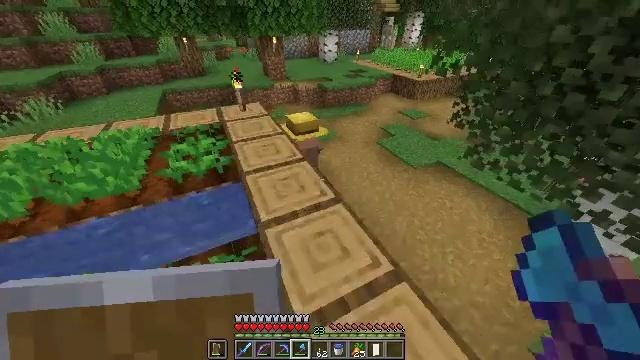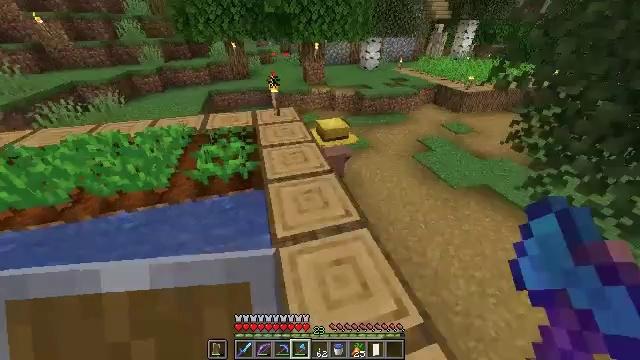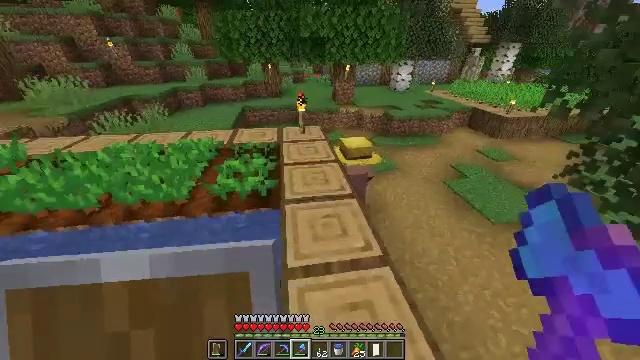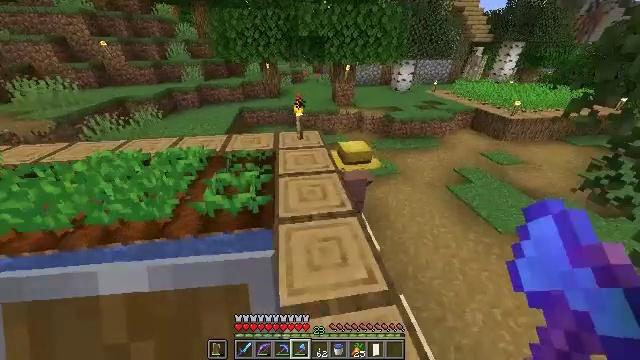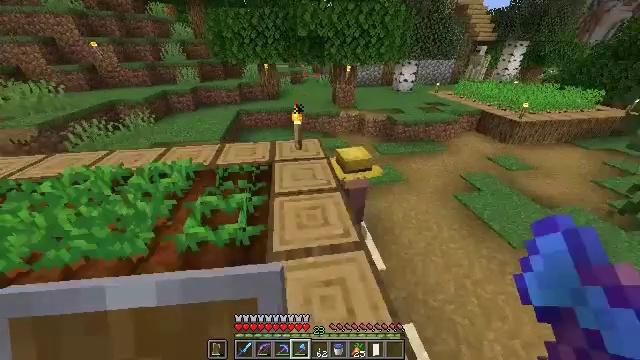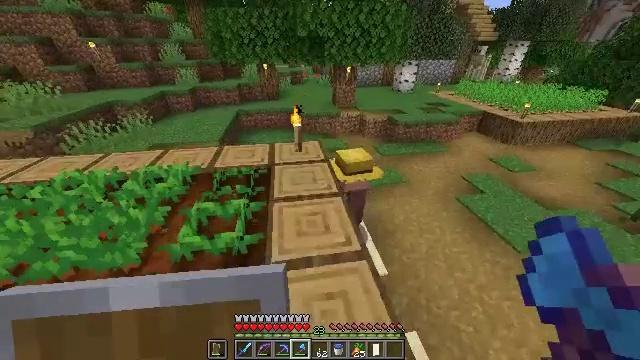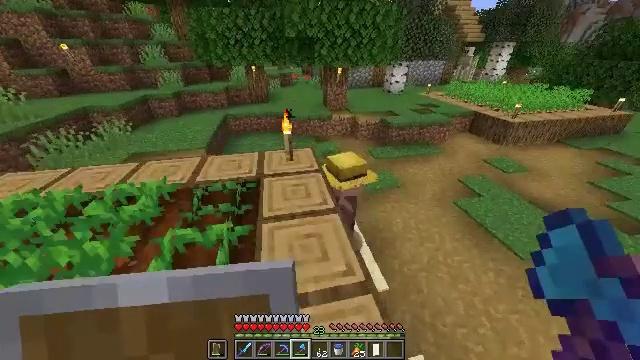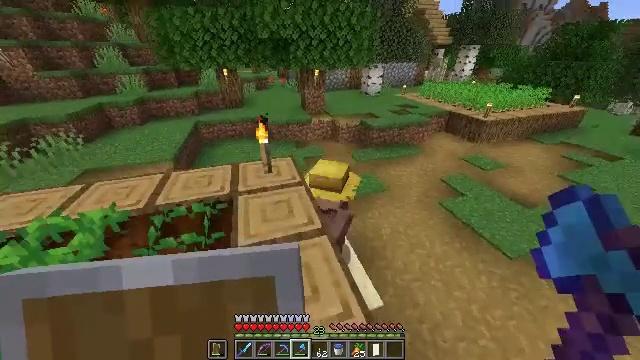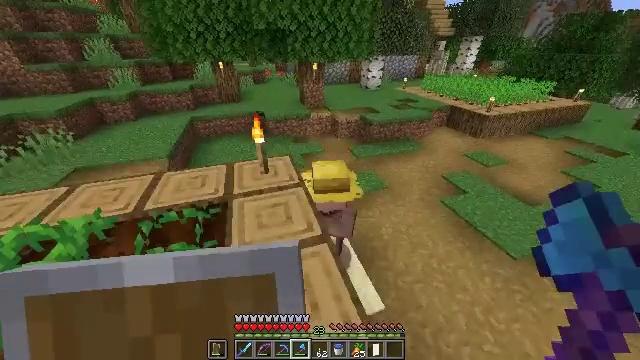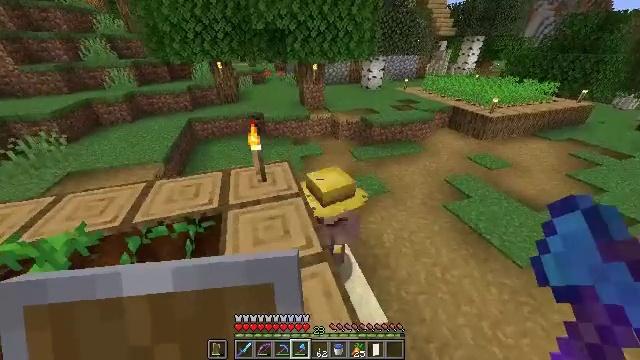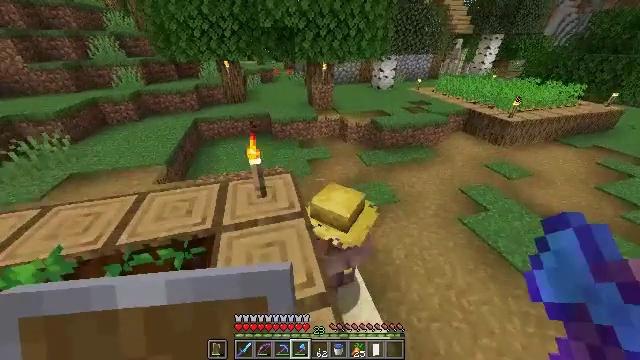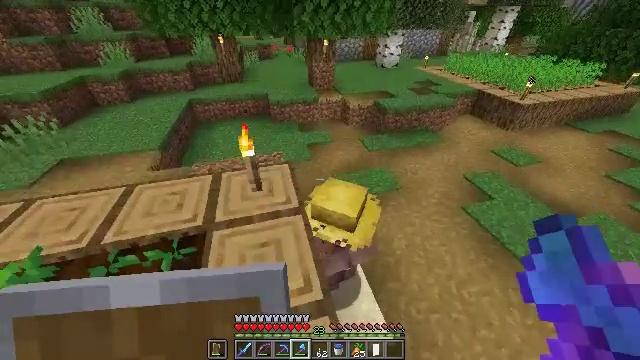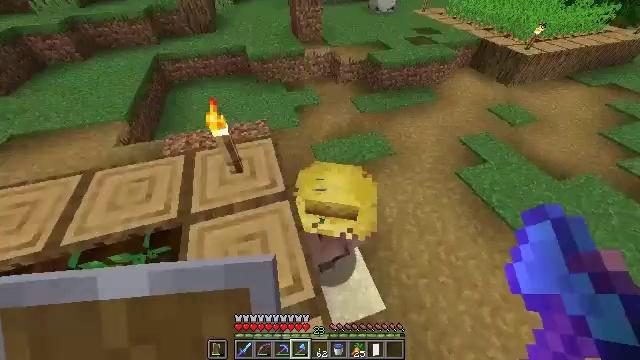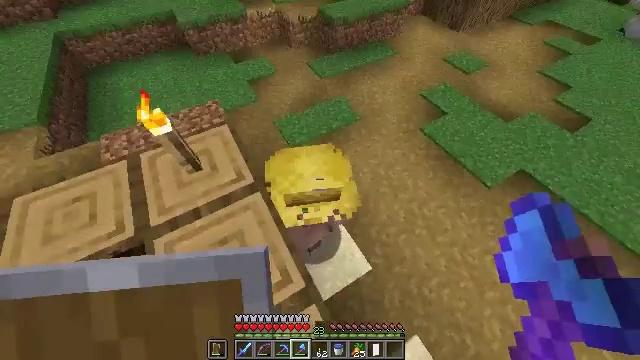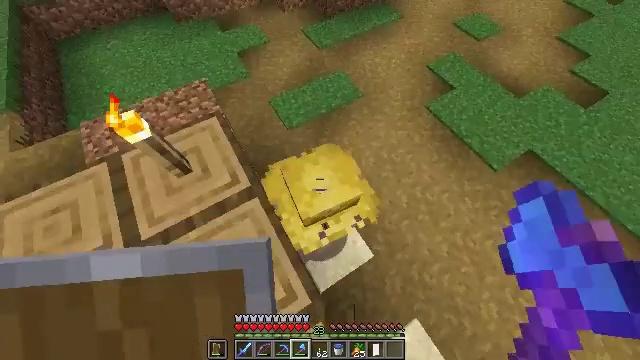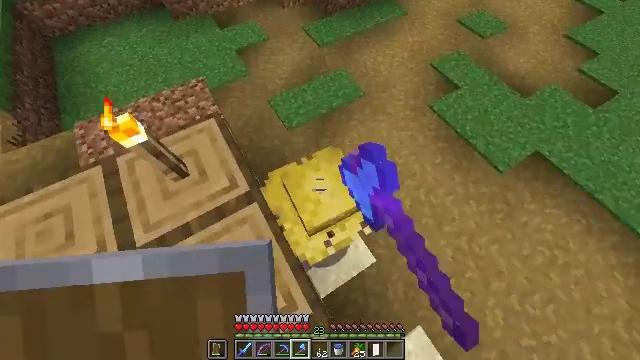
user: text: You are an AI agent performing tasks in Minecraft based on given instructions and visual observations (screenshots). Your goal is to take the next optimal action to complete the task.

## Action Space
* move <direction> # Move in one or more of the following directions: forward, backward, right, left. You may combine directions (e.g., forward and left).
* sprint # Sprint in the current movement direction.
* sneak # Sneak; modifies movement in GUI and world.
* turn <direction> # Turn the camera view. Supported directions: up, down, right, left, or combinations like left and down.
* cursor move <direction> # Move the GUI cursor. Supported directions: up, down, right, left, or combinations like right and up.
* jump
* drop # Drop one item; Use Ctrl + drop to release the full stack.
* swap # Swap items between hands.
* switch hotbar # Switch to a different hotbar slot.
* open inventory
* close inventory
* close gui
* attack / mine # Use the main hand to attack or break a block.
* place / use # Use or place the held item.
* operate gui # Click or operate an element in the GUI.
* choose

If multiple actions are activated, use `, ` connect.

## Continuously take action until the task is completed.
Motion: motion action
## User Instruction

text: Gather potatoes by left-clicking.
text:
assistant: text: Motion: move forward, turn left and up
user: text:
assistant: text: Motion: move forward, turn left and up
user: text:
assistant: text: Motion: move forward
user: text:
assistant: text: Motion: move forward
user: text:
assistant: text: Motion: move forward
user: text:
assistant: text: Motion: move forward, turn right
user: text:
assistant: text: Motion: move forward, turn right
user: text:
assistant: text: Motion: move forward, turn down
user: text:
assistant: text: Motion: move forward
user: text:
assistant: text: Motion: move forward, turn left
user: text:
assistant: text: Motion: move forward, turn down
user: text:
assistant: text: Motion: move forward, turn right and down
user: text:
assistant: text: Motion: move forward, turn right and down
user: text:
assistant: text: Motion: turn right and down, use / place
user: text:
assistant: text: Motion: use / place
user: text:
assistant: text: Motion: no_op
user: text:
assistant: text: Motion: no_op
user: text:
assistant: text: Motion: no_op
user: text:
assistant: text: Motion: open gui
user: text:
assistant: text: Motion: no_op
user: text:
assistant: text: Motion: cursor move left and up
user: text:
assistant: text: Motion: cursor move left and up
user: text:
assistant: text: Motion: cursor move left and up
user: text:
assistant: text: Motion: no_op
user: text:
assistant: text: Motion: no_op
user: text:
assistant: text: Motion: no_op
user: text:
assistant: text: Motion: no_op
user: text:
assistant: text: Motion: no_op
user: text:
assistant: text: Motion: cursor move left and down
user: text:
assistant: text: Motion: cursor move down